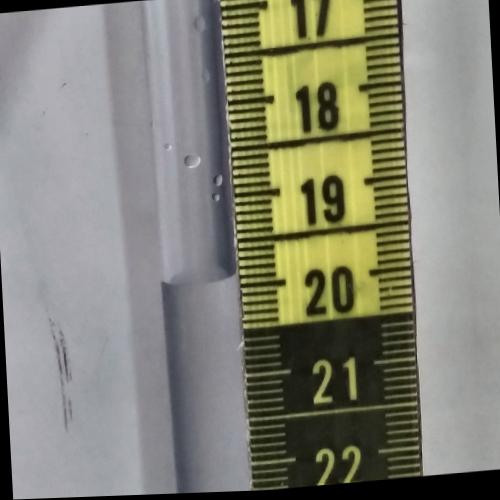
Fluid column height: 19.9 cm